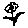
Label: flower